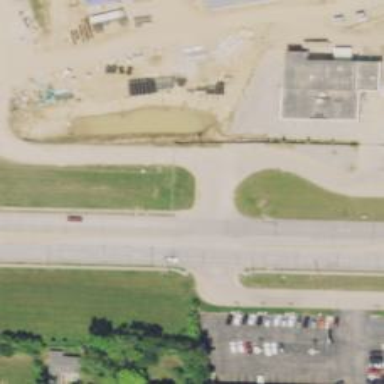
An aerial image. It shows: Primary road with asphalt surface.